Aerial crown-view tile of a tropical tree (Barro Colorado Island, Panama), acquired 20250616:
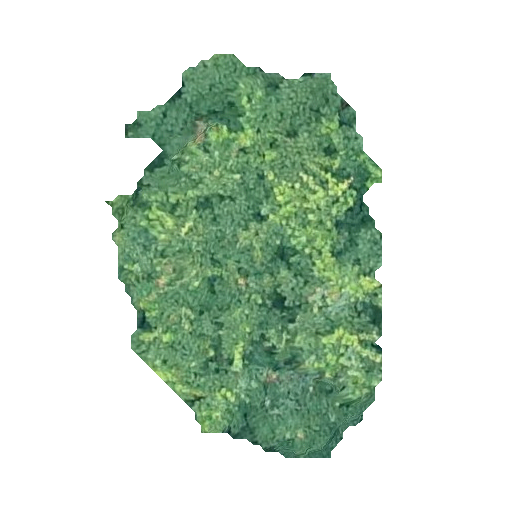
Species: Tachigali panamensis
GBIF accepted scientific name: Tachigali panamensis
Crown area: 120.41 m²